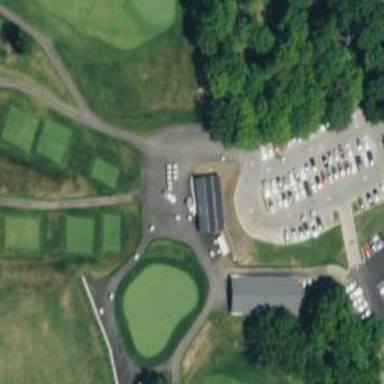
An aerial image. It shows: Pathway for golfing.